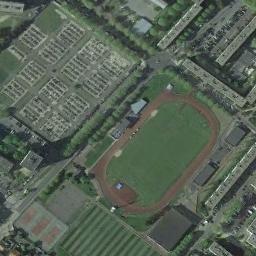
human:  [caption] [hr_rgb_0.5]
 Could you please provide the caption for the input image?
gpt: The ground track field is surrounded by some buildings and some other sports areas are next to the ground track field .

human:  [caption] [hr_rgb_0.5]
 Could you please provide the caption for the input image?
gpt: Many buildings are near the ground track field .

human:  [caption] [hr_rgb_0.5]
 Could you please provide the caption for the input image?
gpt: A track and field is built in the middle of a residential area, Surrounded by a lot of vegetation .

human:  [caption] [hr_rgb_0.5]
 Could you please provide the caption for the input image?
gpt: The green space inside the track is worn .

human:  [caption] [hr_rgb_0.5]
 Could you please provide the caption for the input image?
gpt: There are many gray buildings beside the ground track field .